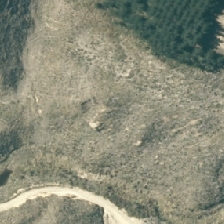
Land cover: harvested_forest